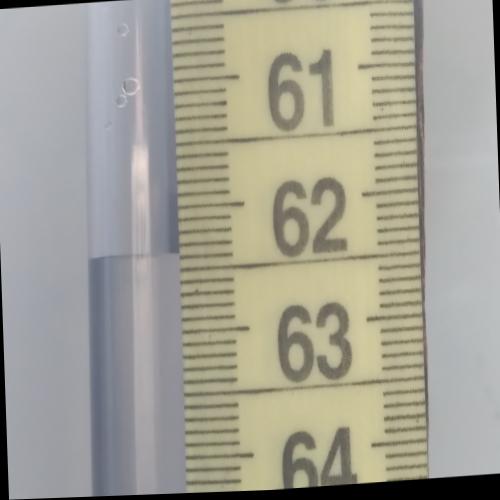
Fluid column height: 62.4 cm